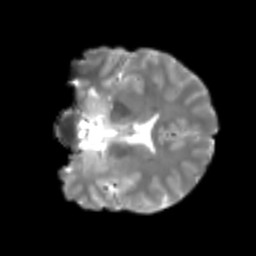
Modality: T2w
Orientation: coronal
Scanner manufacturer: siemens
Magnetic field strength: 3 T
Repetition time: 4 s
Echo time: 0.0594 s